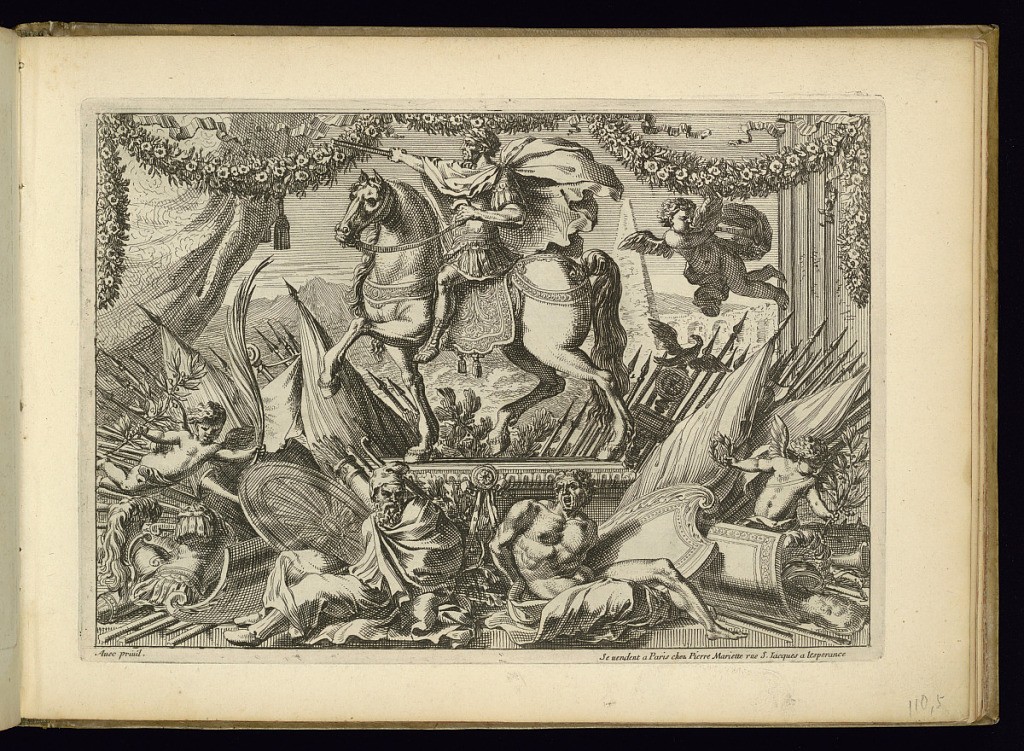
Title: Trophy of Arms with an Equestrian Statue
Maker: Jean Le Pautre, French, 1618–1682
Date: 1657–82
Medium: Etching on laid paper
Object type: Print
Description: A trophy of arms with a man in Classical armor on a horse on a plinth in the center surrounded by putti, spears, banners, shields, armor, weapons, and two seated male prisoners. A landscape in the background, a hanging festoon of flowers with ribbons above. The publisher's address is lettered below.